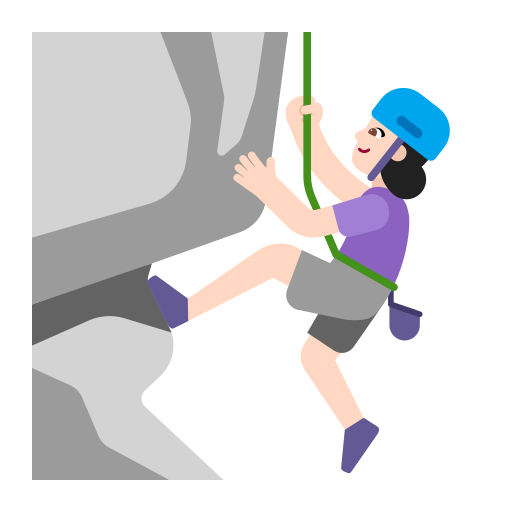
woman climbing flat light